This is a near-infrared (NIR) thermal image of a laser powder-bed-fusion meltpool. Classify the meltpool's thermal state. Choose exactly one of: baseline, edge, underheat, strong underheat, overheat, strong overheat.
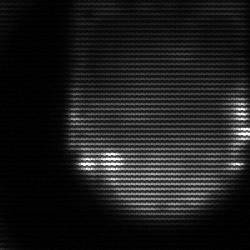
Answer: edge